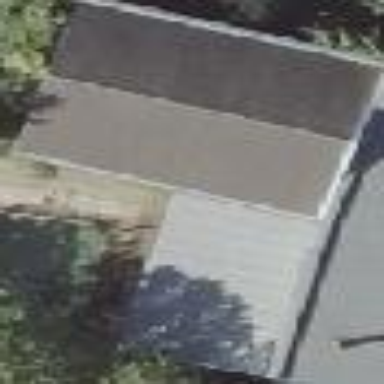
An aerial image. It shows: Shed.